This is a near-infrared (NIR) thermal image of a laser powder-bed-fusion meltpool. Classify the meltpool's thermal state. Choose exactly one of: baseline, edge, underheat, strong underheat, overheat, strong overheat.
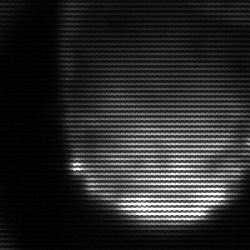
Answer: edge